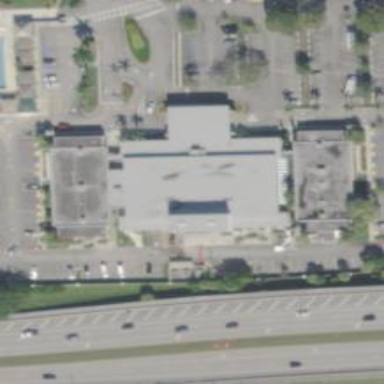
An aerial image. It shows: Cinema.